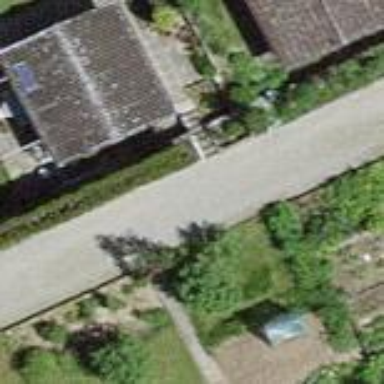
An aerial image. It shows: Allotment house.